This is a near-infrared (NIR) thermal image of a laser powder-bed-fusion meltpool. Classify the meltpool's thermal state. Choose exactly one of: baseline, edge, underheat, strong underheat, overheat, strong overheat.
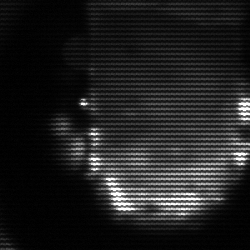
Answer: baseline